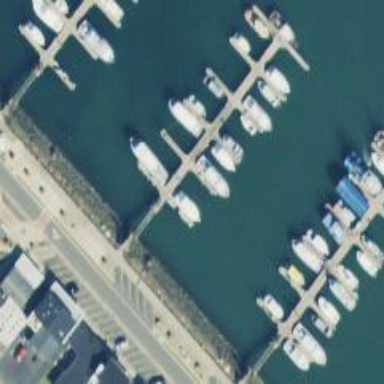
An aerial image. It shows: Pier with mooring facilities.